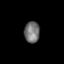
Tissue: prostate
Cell type: Fibroblasts
Senescence score: 0.7003
Nuclear area (px): 319
Mean DAPI intensity: 115.818